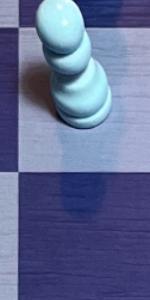
Label: Empty